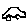
Label: car